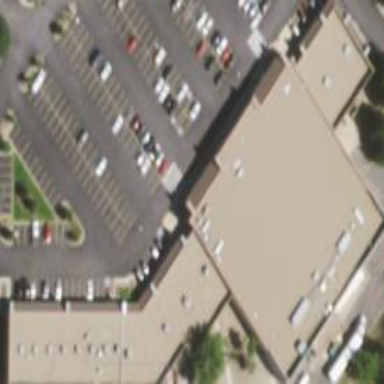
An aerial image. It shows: Retail building.